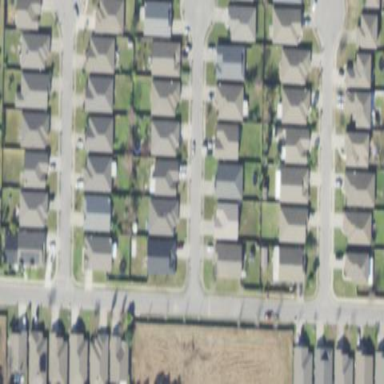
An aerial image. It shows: Single-family residential area.